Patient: sex F, age 65
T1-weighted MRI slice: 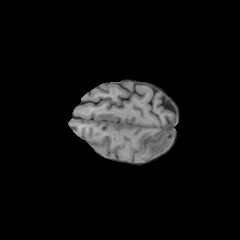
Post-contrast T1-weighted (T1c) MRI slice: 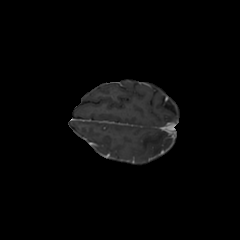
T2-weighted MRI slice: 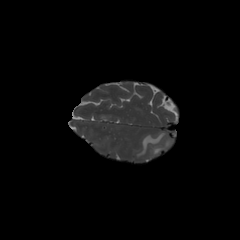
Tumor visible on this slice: yes
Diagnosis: Glioblastoma, IDH-wildtype
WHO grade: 4